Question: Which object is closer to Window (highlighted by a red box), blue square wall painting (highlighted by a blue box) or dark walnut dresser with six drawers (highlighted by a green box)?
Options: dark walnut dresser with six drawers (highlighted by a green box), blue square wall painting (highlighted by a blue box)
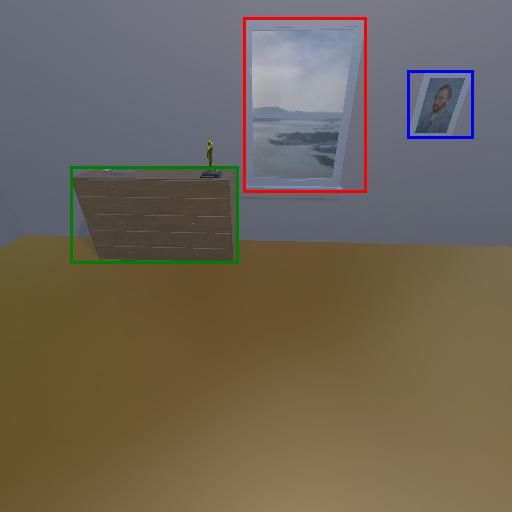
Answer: dark walnut dresser with six drawers (highlighted by a green box)